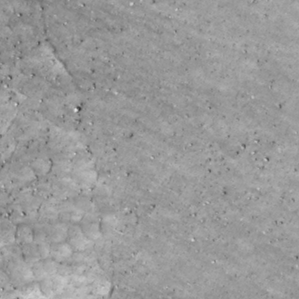
Label: non_frost